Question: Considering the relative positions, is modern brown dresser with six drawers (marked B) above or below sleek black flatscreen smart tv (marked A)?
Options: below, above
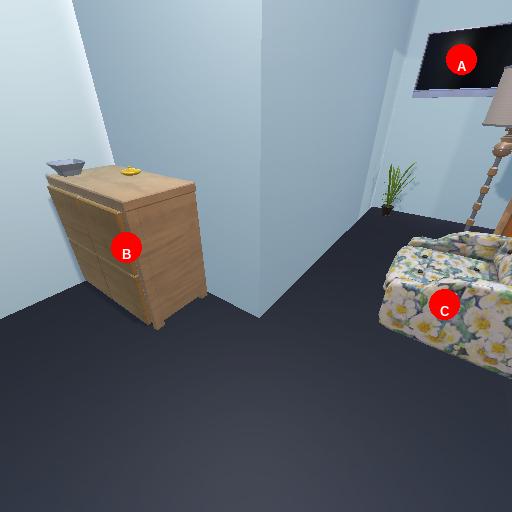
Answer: below